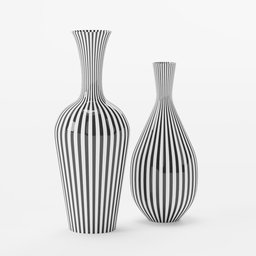
Label: decoration